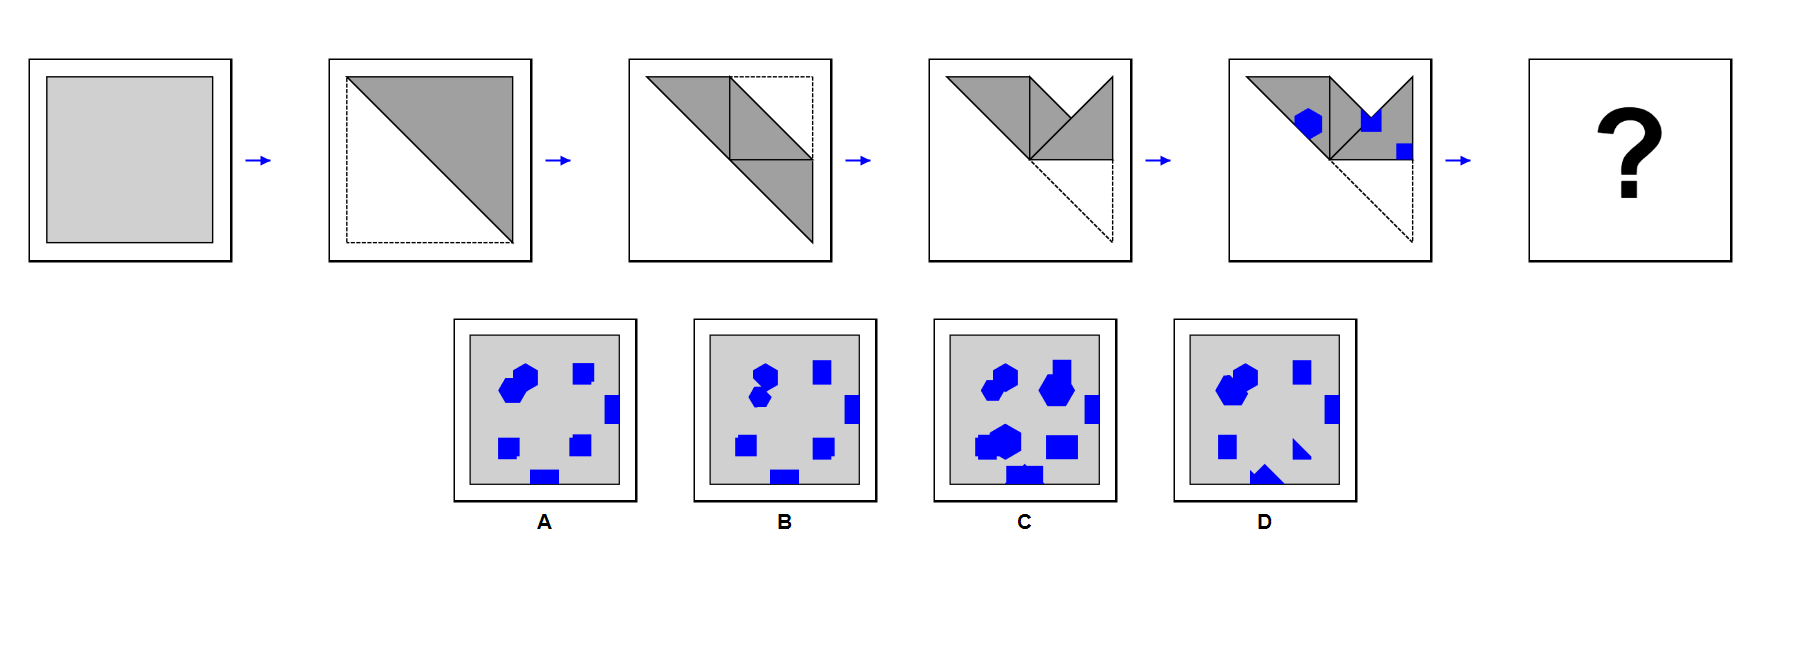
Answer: A